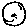
Label: moon